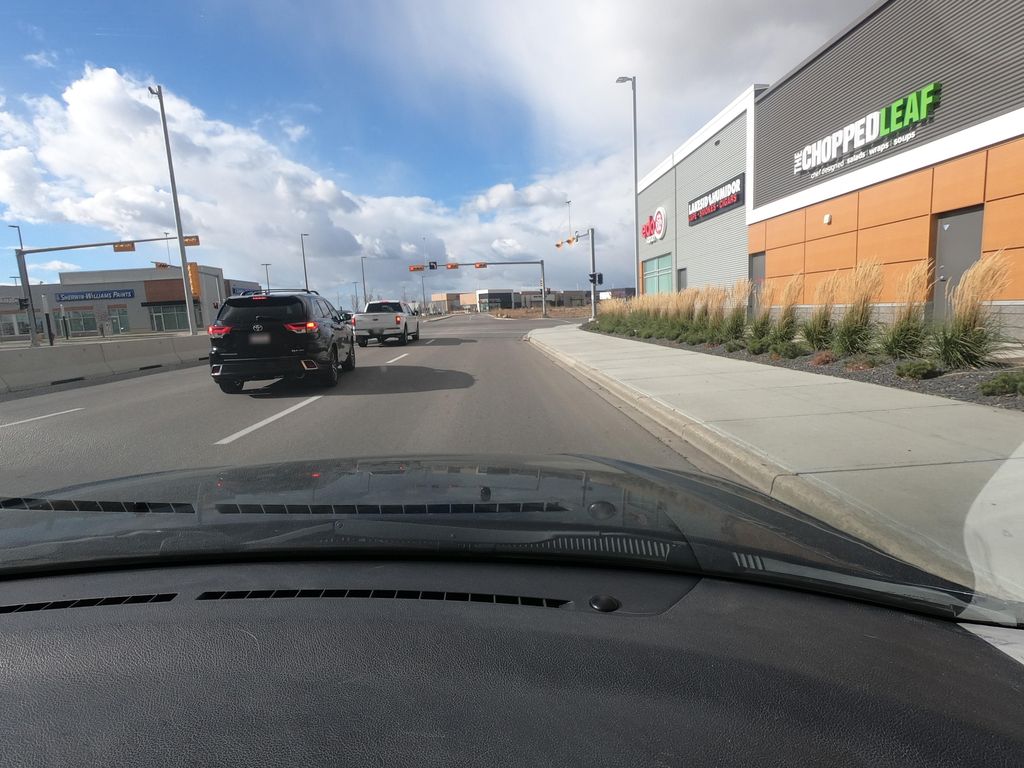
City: calgary